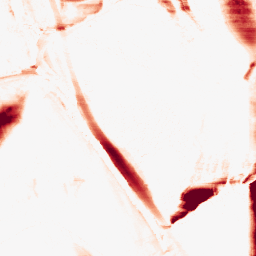
Category: morphological
Decomposition family: morphological_ellipse
Decomposition parameters: operation: opening
width: 5
height: 50
Upsampling method: quadratic
Upsampling parameters: scale: 8
Upsampling scale: 8